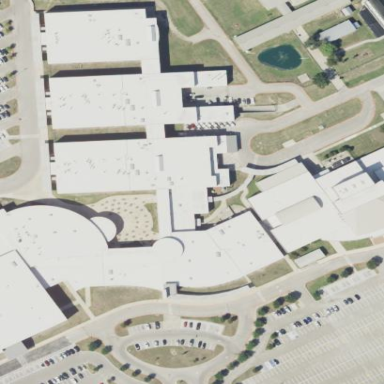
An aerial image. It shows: School building.